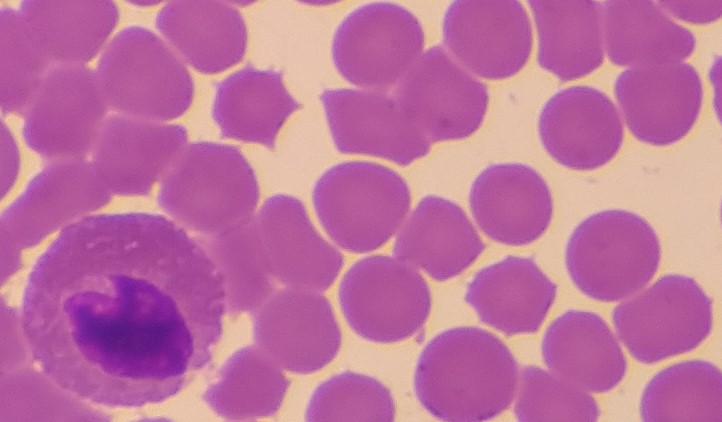
White blood cell type: Eosinophil